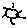
Label: sun